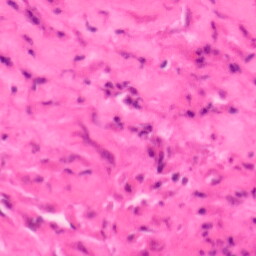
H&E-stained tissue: Colon